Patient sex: F
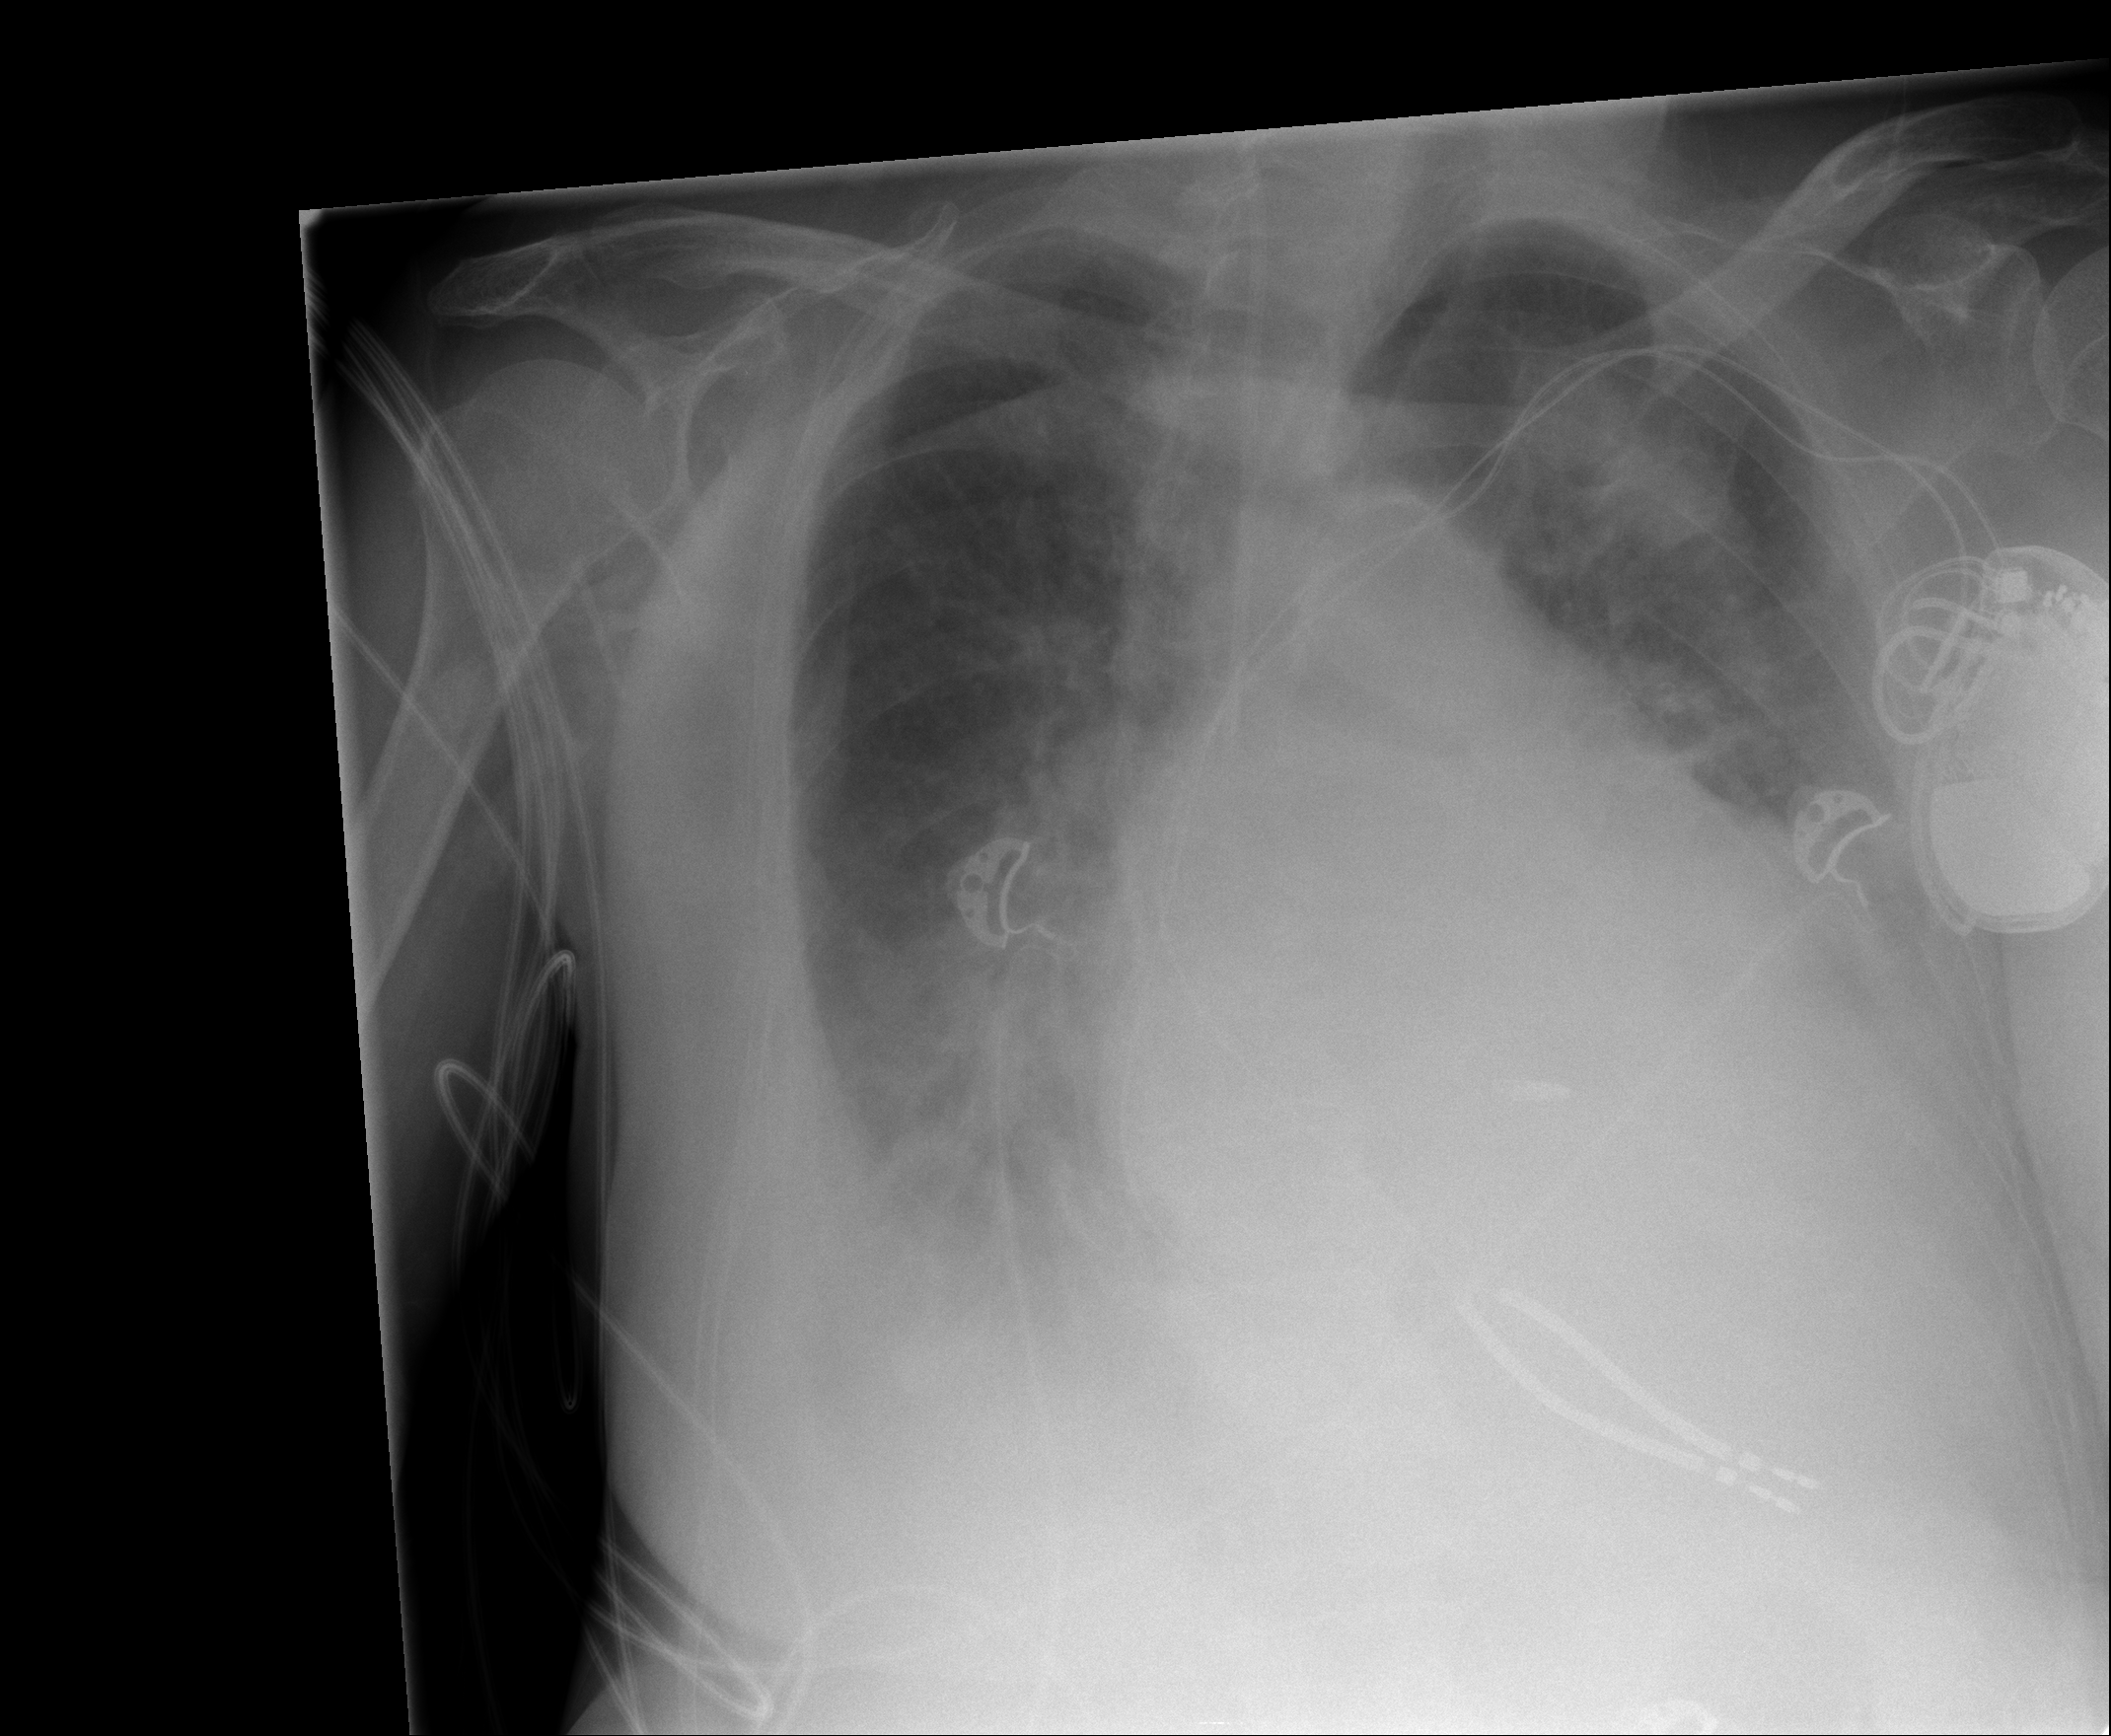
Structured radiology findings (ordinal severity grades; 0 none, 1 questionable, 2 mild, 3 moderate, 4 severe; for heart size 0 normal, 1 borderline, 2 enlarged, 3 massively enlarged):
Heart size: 3
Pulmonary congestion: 3
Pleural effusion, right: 2
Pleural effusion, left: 3
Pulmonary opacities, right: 2
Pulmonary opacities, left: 2
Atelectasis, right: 2
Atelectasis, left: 3